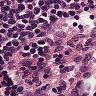
Metastatic tissue present: no